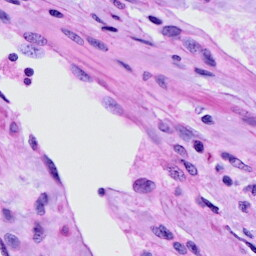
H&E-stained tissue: Cervix